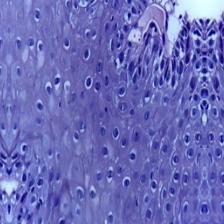
Diagnosis: Normal